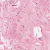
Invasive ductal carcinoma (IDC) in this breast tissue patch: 0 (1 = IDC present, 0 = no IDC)